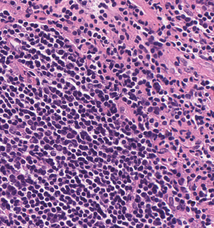
Tumor epithelial tissue: no
Tumor-associated stroma tissue: yes
Normal tissue: no